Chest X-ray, AP view. Patient: 61 years old, sex M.
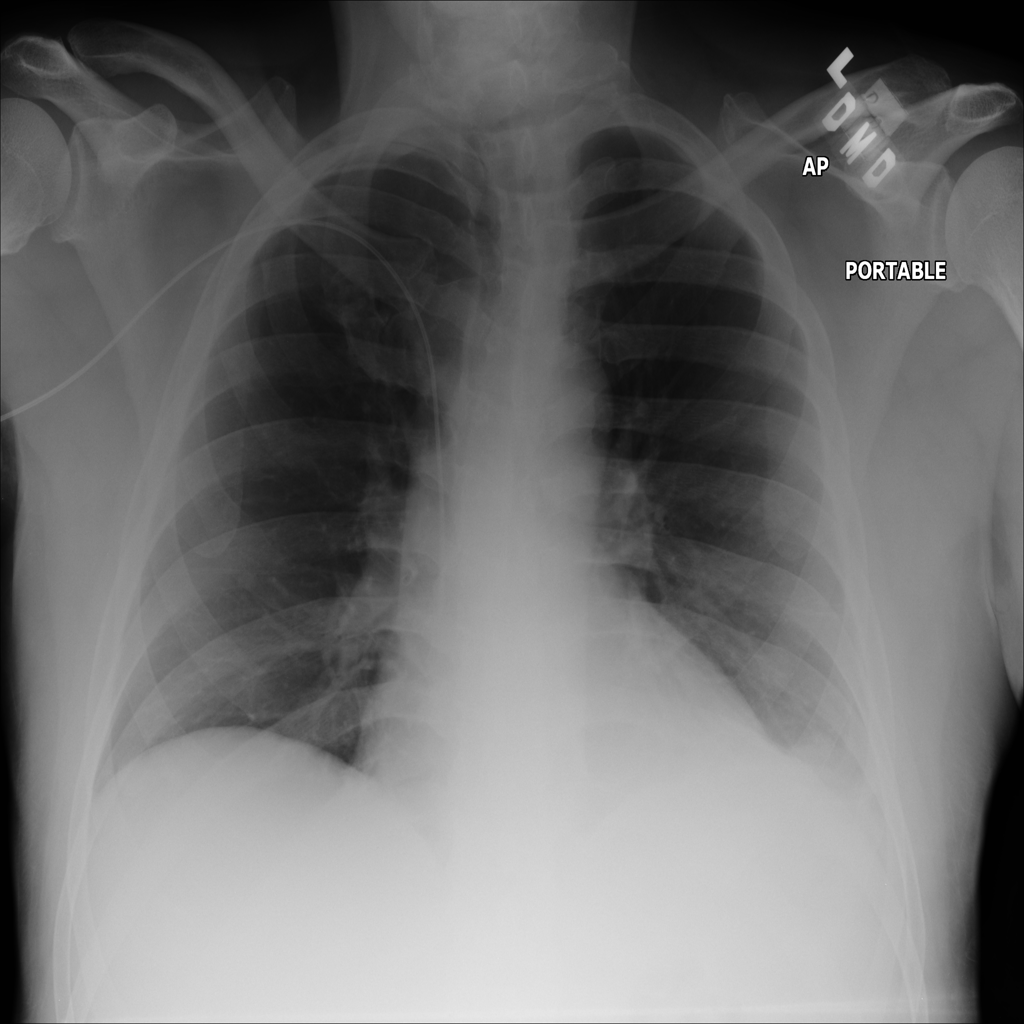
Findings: No Finding